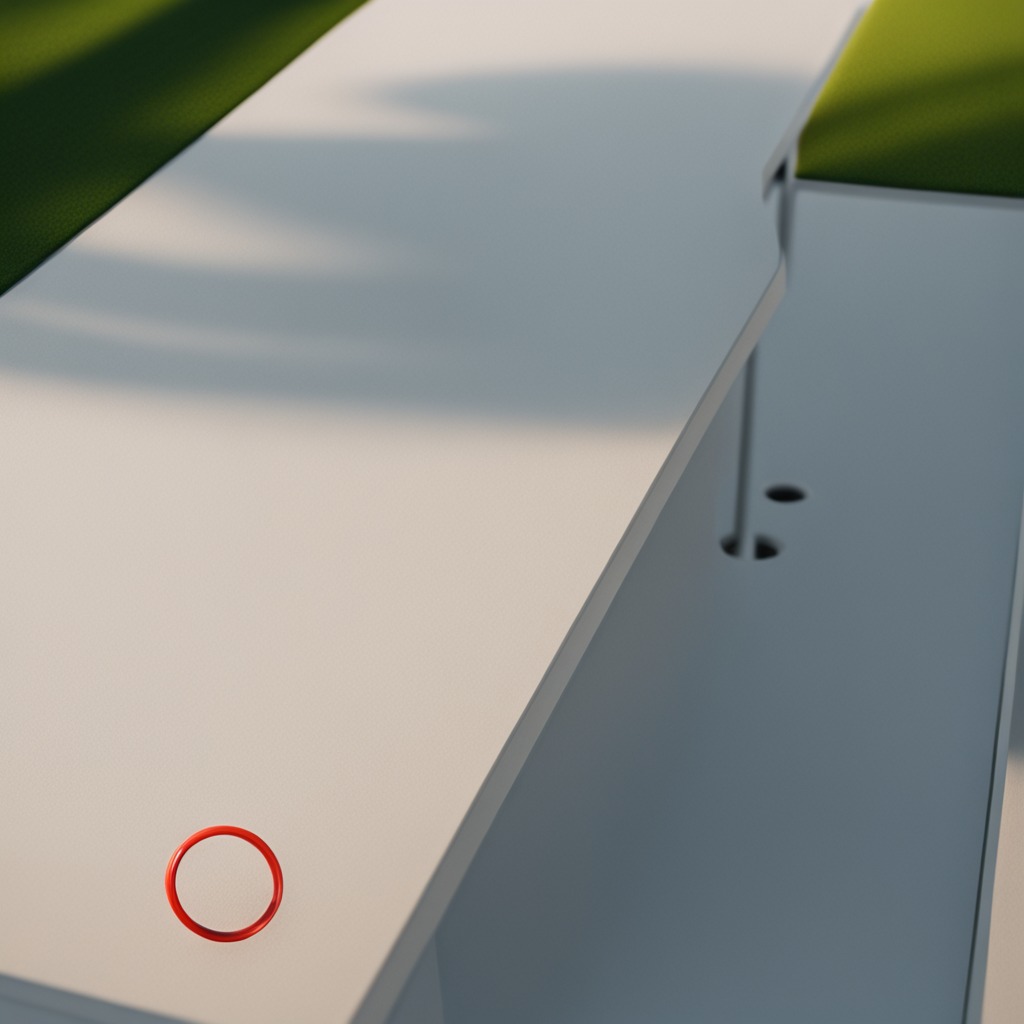
A rubber O-ring is lying on a textured surface.